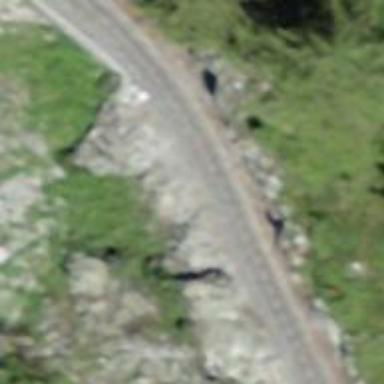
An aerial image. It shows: Abandoned railway.